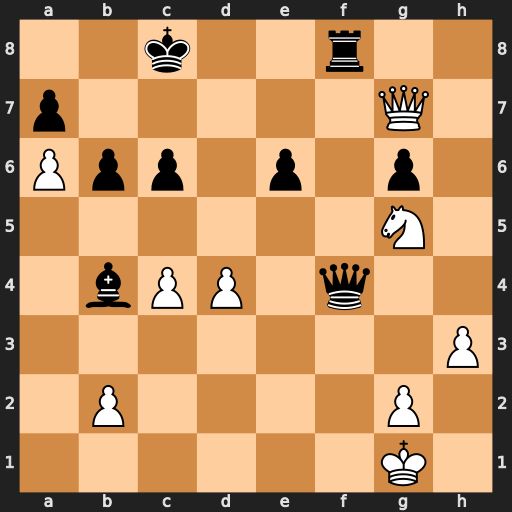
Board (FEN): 2k2r2/p5Q1/Ppp1p1p1/6N1/1bPP1q2/7P/1P4P1/6K1
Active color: w
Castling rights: -
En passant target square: -
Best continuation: Qb7+ Kd8 Nxe6+